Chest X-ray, PA view. Patient: 35 years old, sex F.
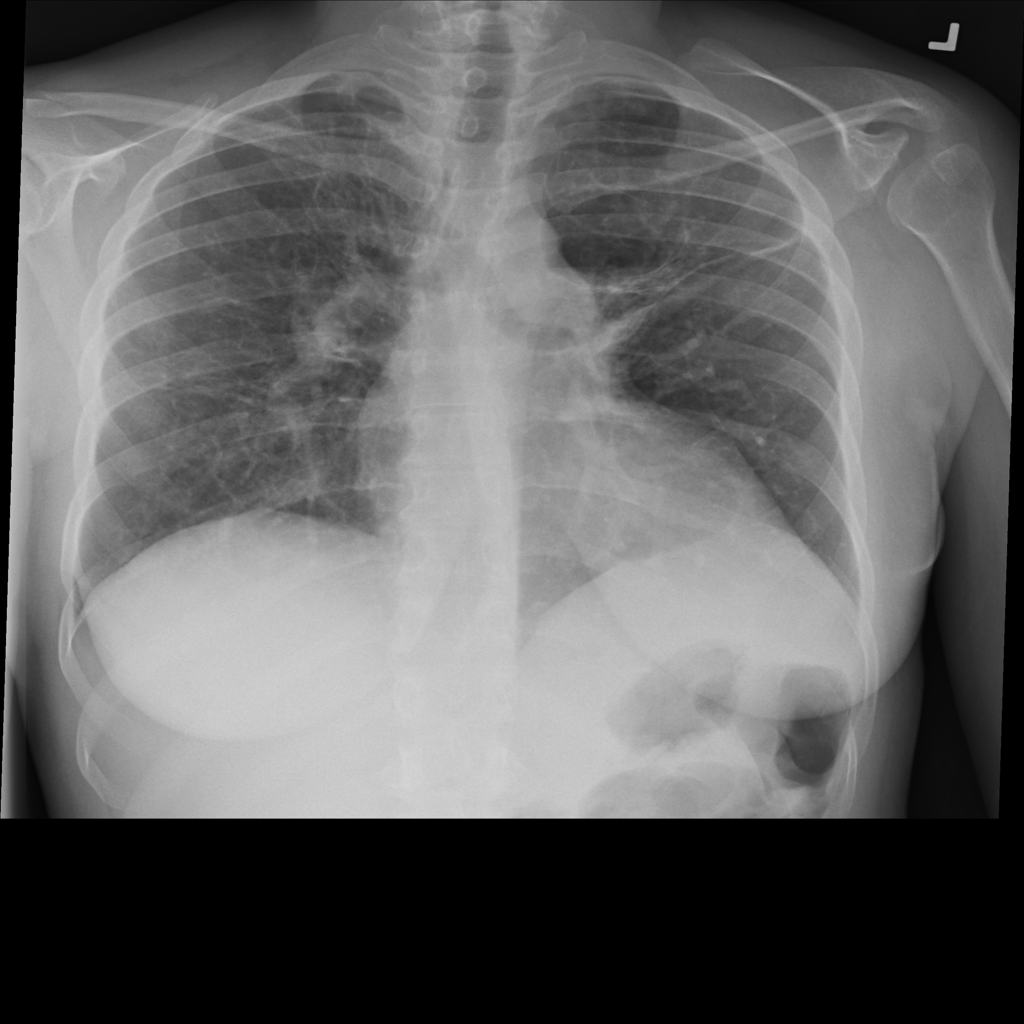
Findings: No Finding